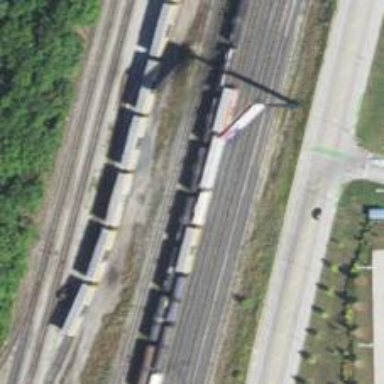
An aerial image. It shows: Railway yard used for servicing trains.